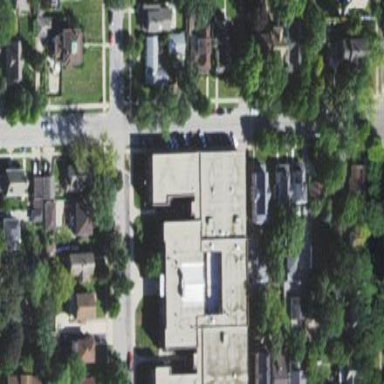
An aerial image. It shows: School building.